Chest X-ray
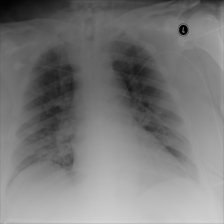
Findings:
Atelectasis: negative
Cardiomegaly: negative
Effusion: negative
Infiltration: negative
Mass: negative
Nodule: negative
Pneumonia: negative
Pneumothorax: negative
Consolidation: negative
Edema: negative
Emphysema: negative
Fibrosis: negative
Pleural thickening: negative
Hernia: negative